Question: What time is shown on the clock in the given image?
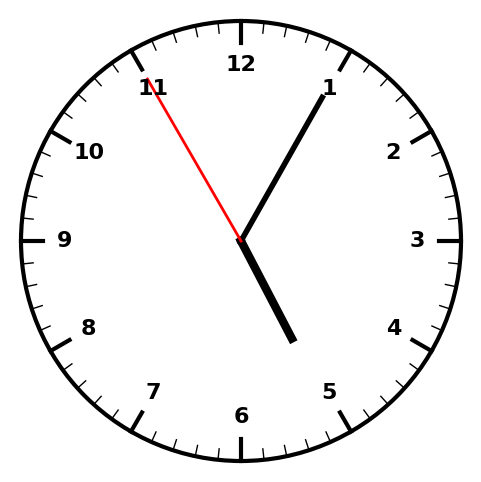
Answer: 05:04:55